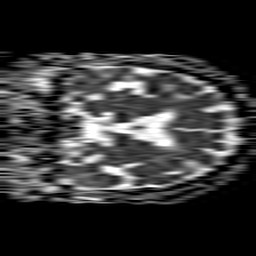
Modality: ADC
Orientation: coronal
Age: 84
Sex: female
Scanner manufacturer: philips
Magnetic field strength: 1.5 T
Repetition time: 4.6 s
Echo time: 0.08517 s